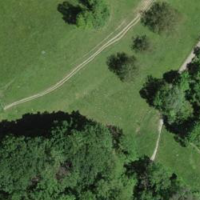
EUNIS habitat code: 25
Species observed at this site:
Gonepteryx rhamni
Lamium galeobdolon